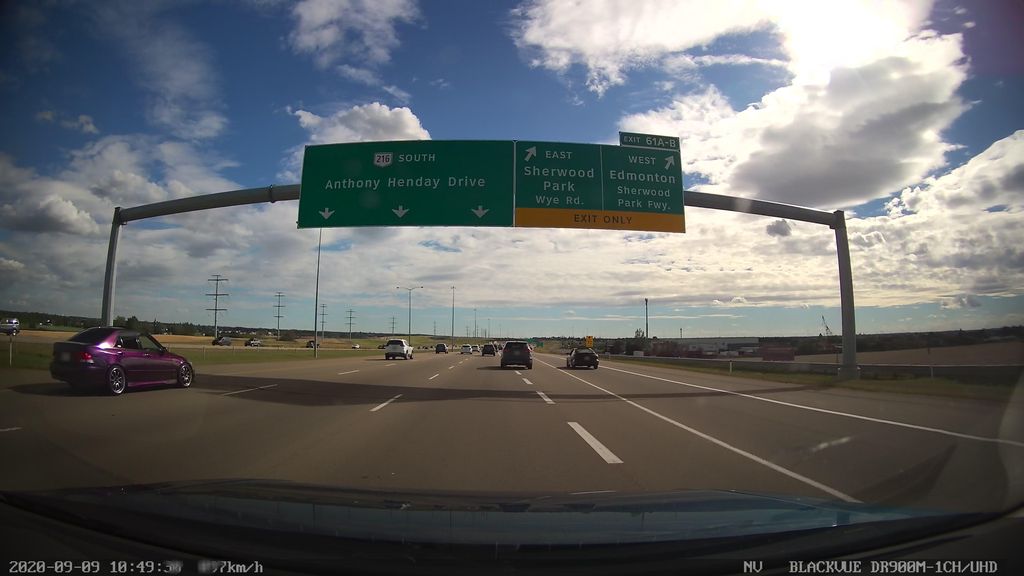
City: edmonton